Field crop: maize
Growth stage: 2
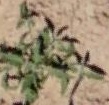
Species: atriplex